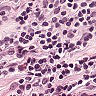
Metastatic tissue present: no